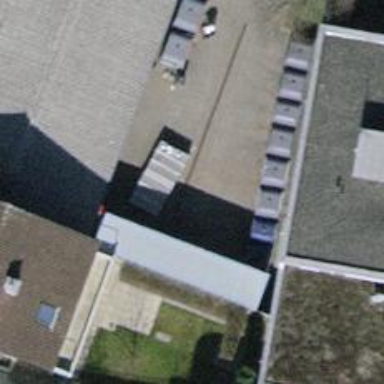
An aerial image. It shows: Recycling center for various types of waste.